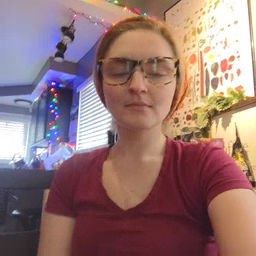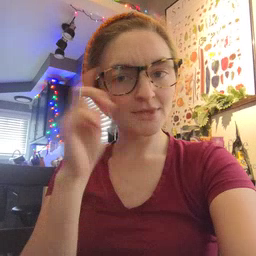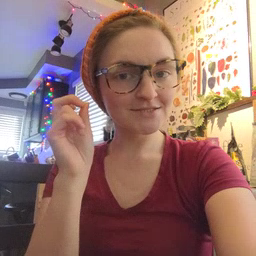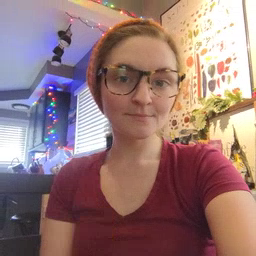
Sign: because